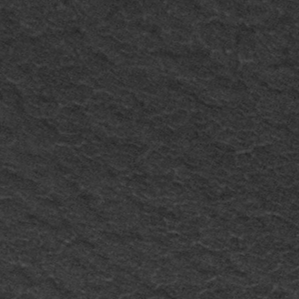
Label: frost